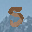
Label: 5